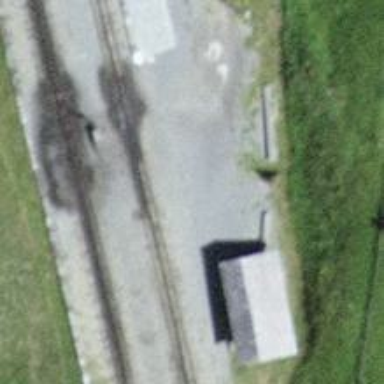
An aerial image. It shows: Railway station.